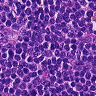
Metastatic tissue present: no